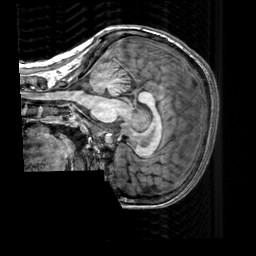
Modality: T1w
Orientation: sagittal
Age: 20
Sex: female
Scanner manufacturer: siemens
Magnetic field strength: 3 T
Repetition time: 2.3 s
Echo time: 0.00303 s